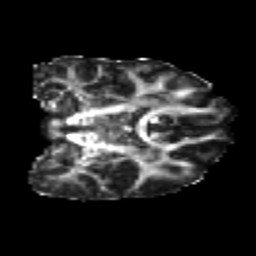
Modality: FA
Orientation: coronal
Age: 21
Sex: female
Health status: healthy
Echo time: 0.074 s